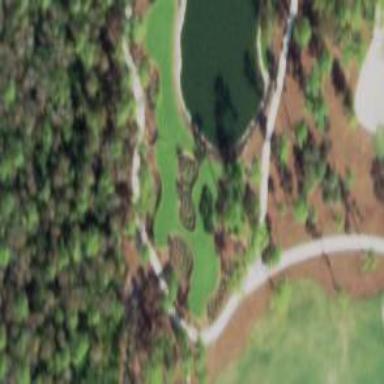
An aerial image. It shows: Grassy area designated as golf tee.